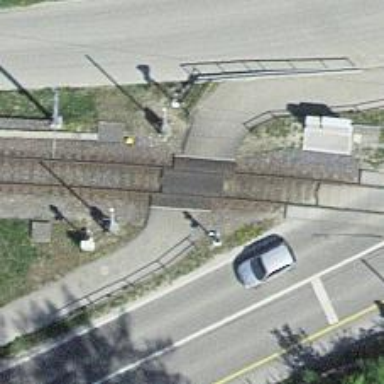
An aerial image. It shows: Crossing for the railway.